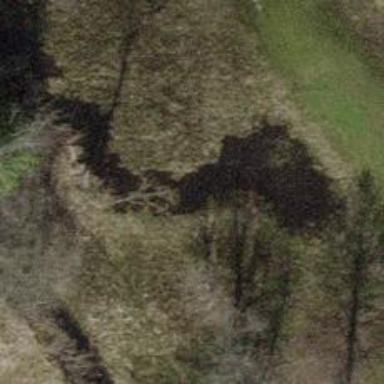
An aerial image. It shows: Ditch serving as waterway.